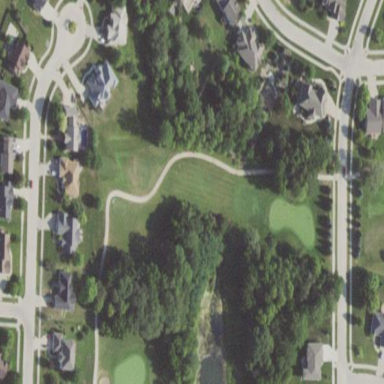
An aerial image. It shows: Rough area in golf course.